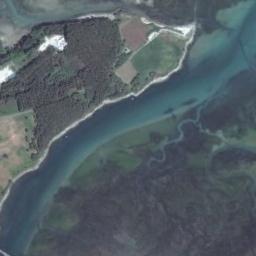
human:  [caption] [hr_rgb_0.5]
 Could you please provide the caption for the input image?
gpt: There are many trees around the river .

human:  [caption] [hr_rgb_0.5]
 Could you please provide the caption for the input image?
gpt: A broad cyan river with vast green forests and a few fields on both sides .

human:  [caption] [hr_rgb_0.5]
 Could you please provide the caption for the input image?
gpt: The river goes through farmland and trees .

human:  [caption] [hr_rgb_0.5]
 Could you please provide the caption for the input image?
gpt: The emerald river with a tributary goes through the forest .

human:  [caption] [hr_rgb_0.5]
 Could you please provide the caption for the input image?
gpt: There are many green trees and some meadows near the river .